Interaction volume radius: 5 \u00c5
Interaction volume height: 20 \u00c5
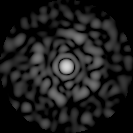
Disorder parameter: 0.851